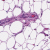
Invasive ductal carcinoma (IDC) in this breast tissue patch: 0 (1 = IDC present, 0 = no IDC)